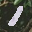
Label: 1